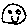
Label: smiley face